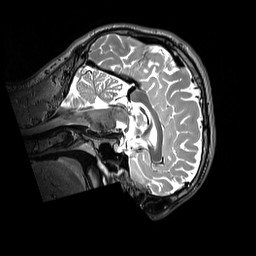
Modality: T2w
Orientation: sagittal
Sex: male
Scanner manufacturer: siemens
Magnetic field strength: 3 T
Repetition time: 3.2 s
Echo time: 0.409 s